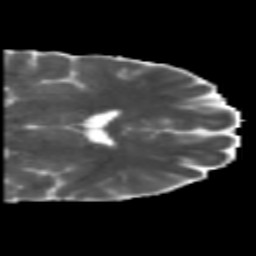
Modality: MD
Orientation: coronal
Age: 46
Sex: male
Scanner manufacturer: siemens
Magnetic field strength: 3 T
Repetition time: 5.5 s
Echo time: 0.101 s